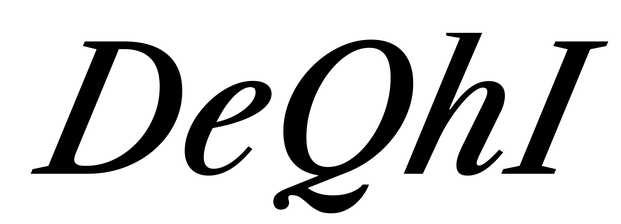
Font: LibreCaslonText-Italic_Medium_Italic